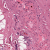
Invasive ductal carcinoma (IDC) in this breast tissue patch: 1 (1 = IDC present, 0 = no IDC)